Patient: sex M, age 59
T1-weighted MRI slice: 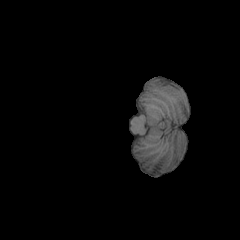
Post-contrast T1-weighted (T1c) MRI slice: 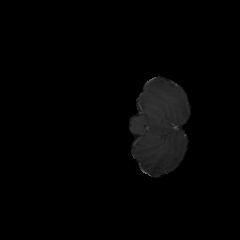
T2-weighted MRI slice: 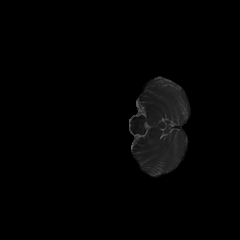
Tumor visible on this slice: no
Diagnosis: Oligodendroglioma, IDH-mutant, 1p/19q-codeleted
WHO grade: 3